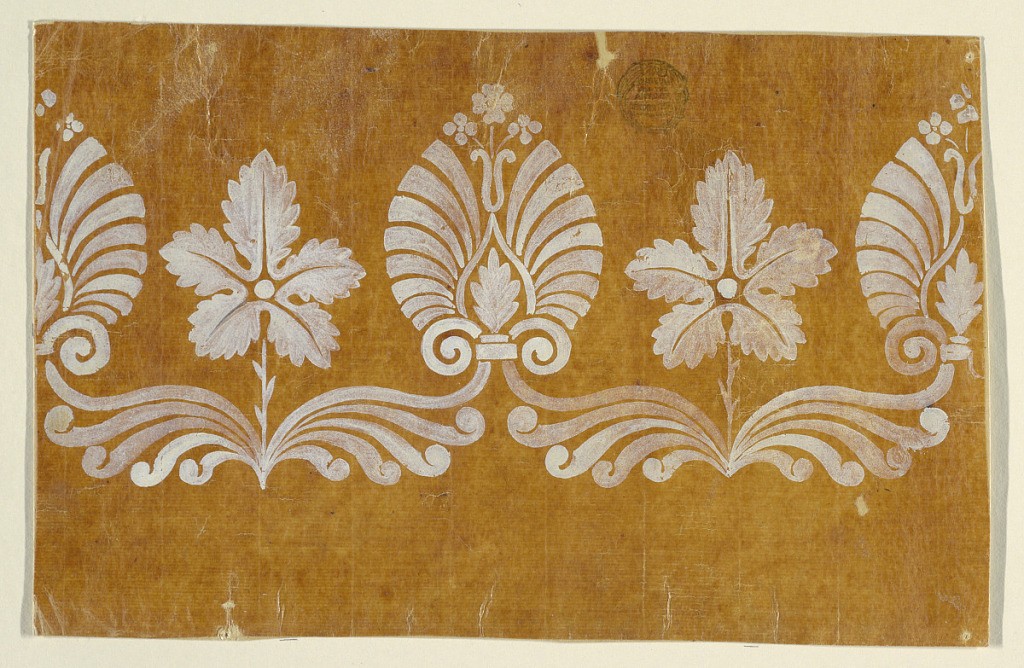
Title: Design for a Woven or Embroidered Horizontal Border of the "Fabrique de St. Ruf"
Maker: Fabrique de Saint Ruf, Lyon, France
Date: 1805-1815
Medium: Brush and gouache on glazed tracing paper
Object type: Drawing
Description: Crest border of palmettes alternating with leaves growing from calyxes.